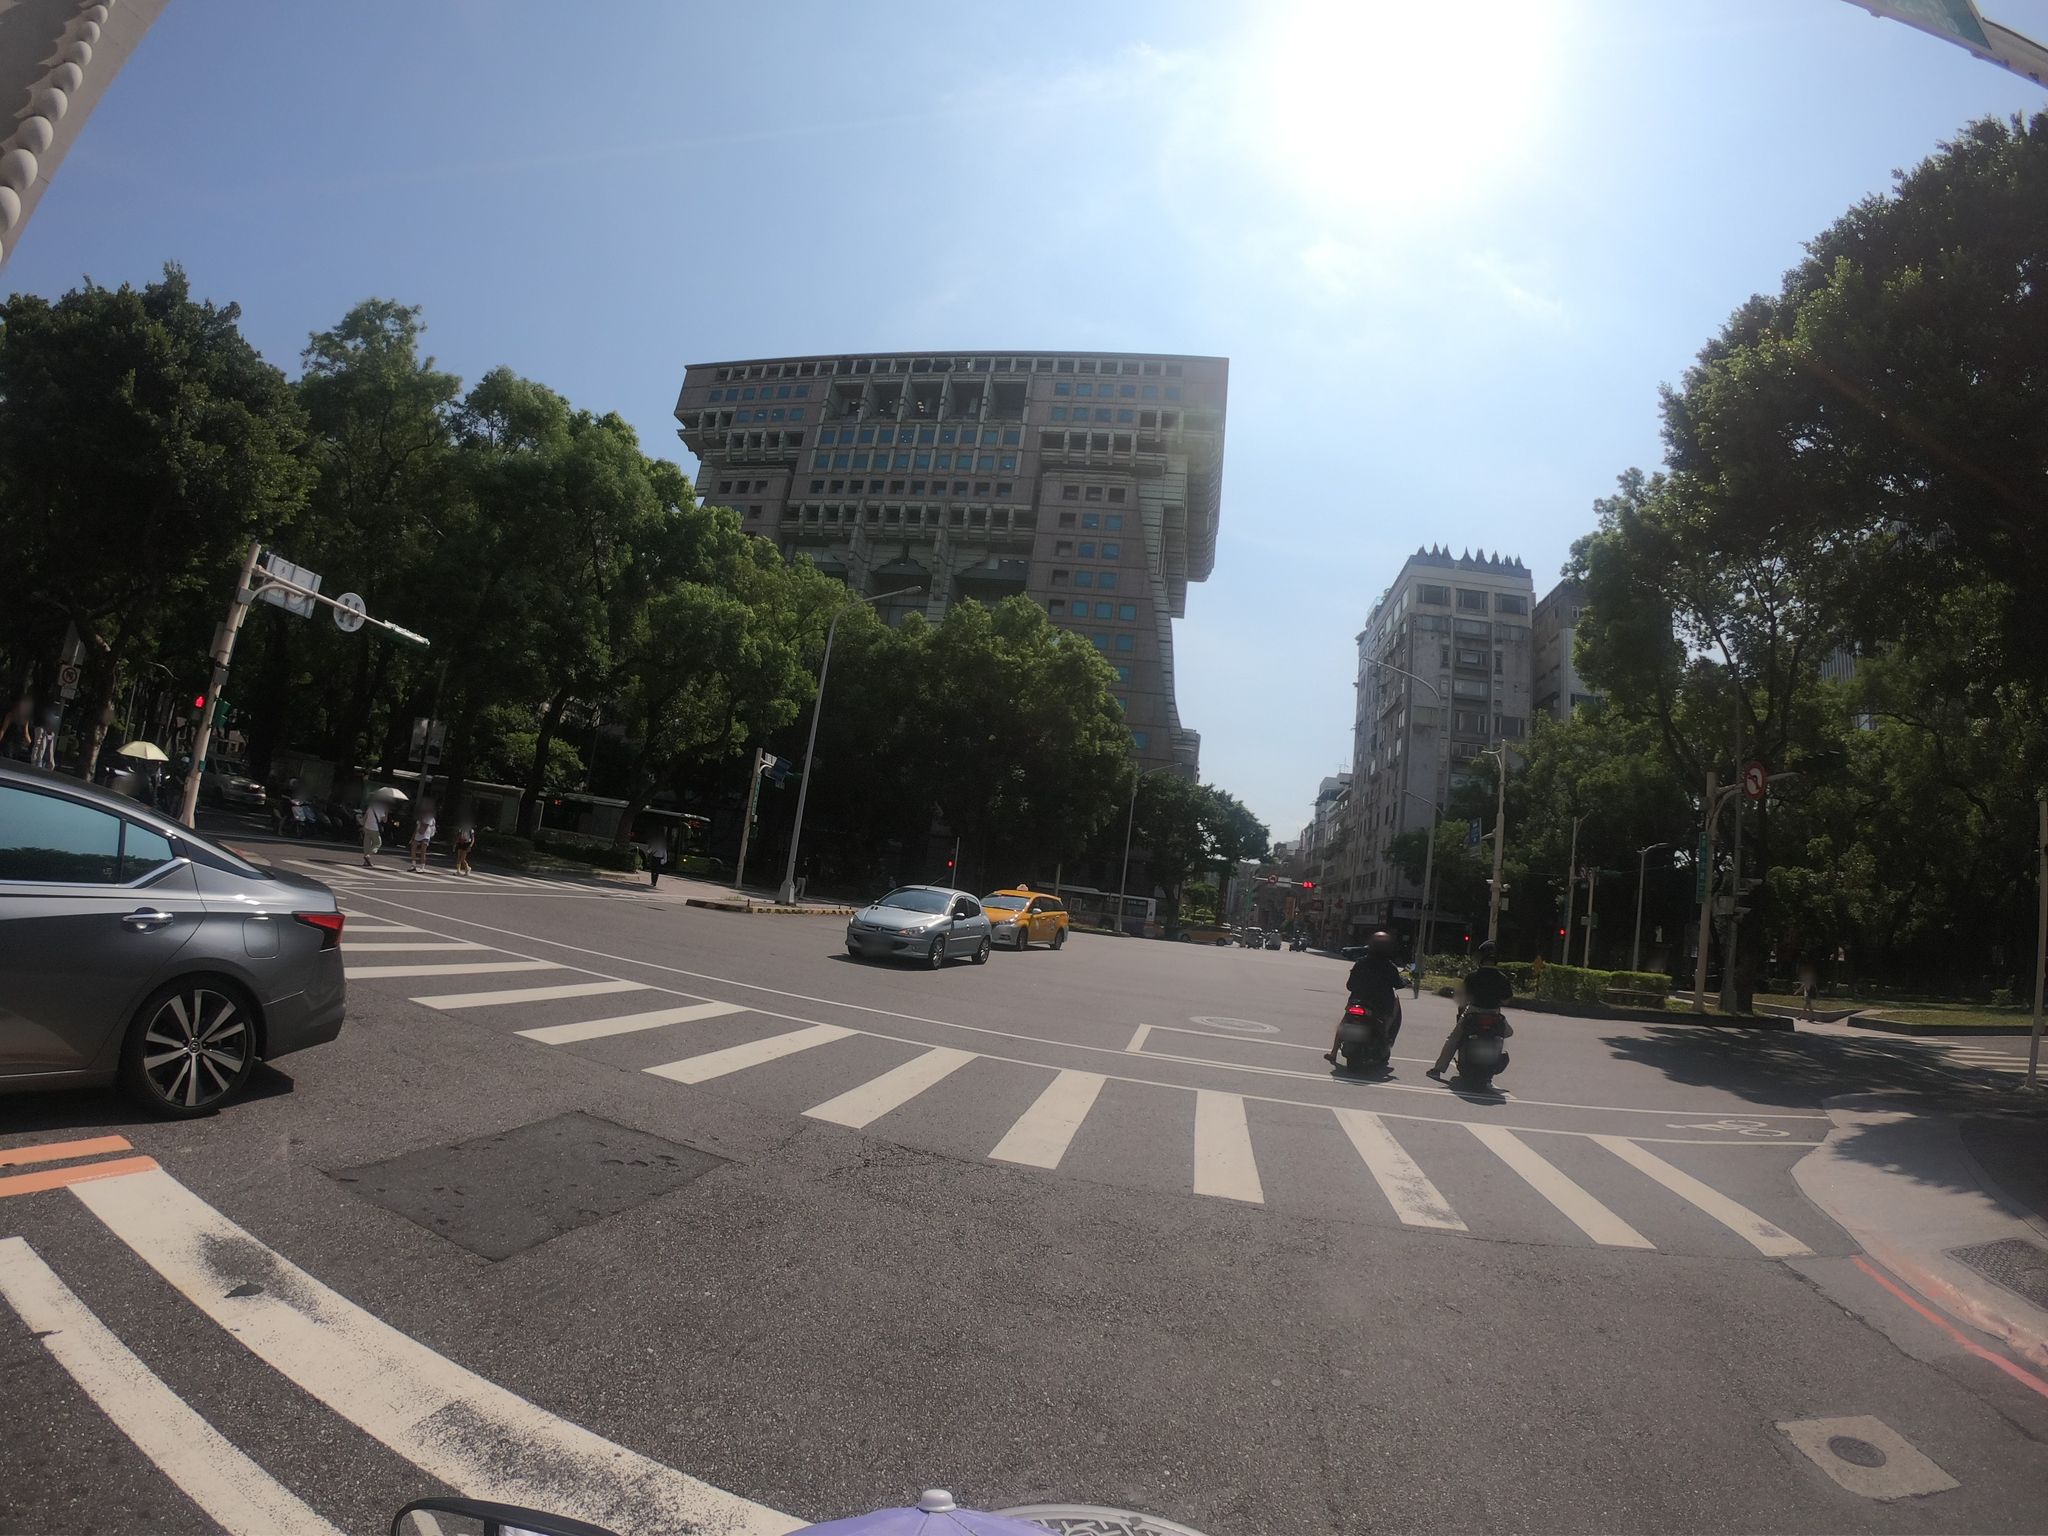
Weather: clear
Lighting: day
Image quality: good
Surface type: cycling surface
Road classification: footway
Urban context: urban centre
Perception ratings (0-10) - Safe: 4.35, Lively: 9.33, Beautiful: 7.91, Boring: 1.19, Depressing: 1.6, Wealthy: 8.03